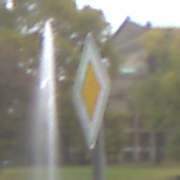
Verkehrszeichen: Vorfahrtsstrasse
Umgebung: Outdoor, Nature
Tageszeit: MorningAfternoon
Wetter: Overcast
Licht: Natural
Jahreszeit: Autumn
Kontrast: LowContrast